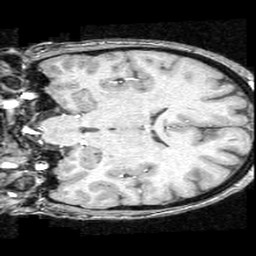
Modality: T1w
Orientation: coronal
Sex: female
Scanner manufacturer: ge
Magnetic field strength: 1.5 T
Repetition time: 21 s
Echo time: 0.008 s